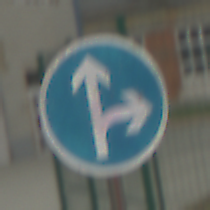
Verkehrszeichen: VorgeschriebeneFahrtrichtungGeradeausOderRechts
Umgebung: Outdoor, Suburban
Tageszeit: MorningAfternoon
Wetter: PartlyCloudy
Licht: Natural
Jahreszeit: NotSpecified
Kontrast: LowContrast